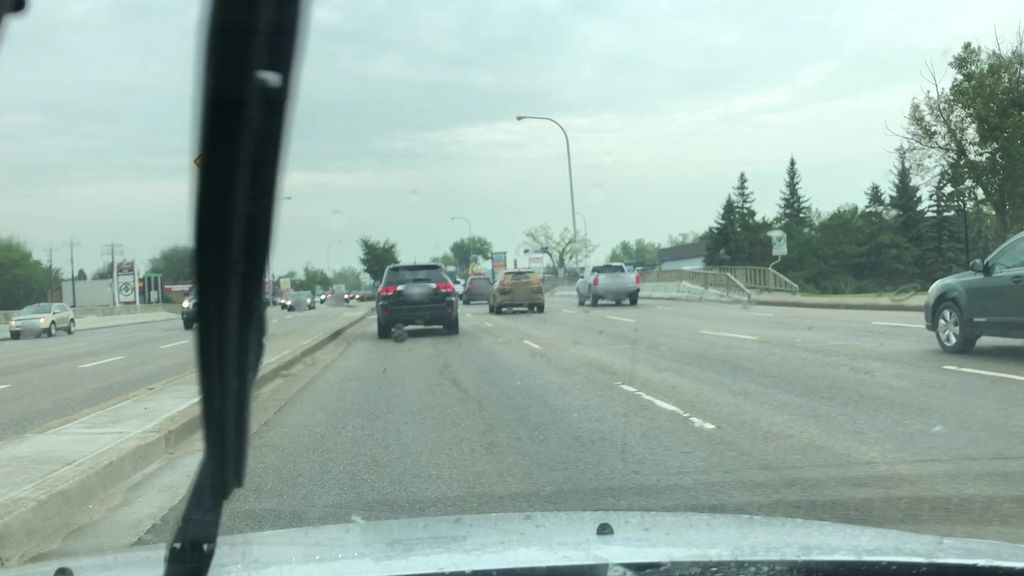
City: edmonton